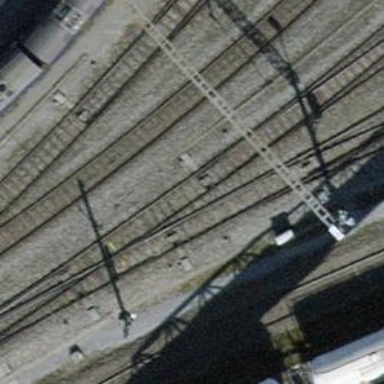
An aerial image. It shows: Single-track electrified railway yard with contact line electrification.